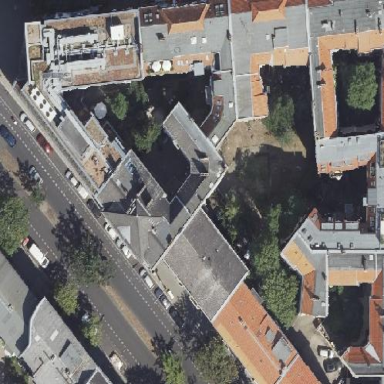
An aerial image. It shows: Residential building with apartments. It features roof made of roof tiles in double saltbox shape.